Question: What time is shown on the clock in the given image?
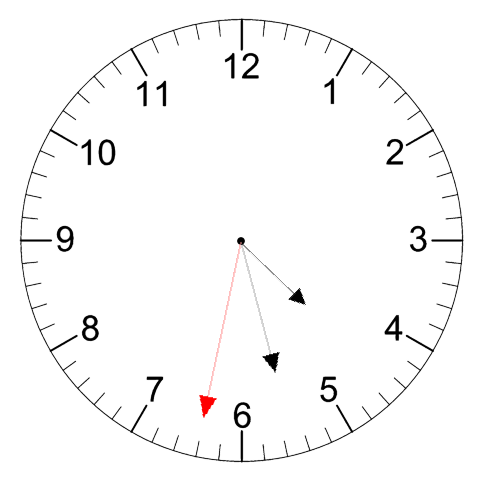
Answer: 04:27:32